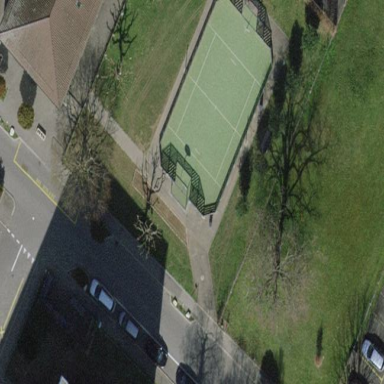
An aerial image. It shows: Multi-sport pitch on leisure land.